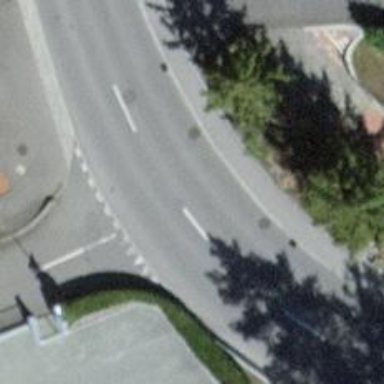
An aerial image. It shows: Tertiary road with asphalt surface and sidewalk on the left.